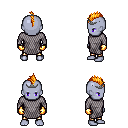
a pixel art fantasy rpg character, male body template, dark elf, purple skin, chain mail, gold greaves, light blonde mohawk hairstyle, iron tiara, gold gloves, four views (front, back, left, right), 2x2 character sprite sheet, small pixel art, hard edges, no anti-aliasing